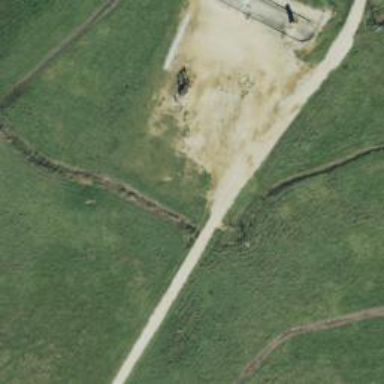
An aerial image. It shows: Culvert tunnel.